Question:
Upon importing the and files into my project , i get the following errors. I have browsed and browsed but none seems to have encountered these problems ?
All i did was import the files and build and then i get this
Is it something i forgot to import or ...??????
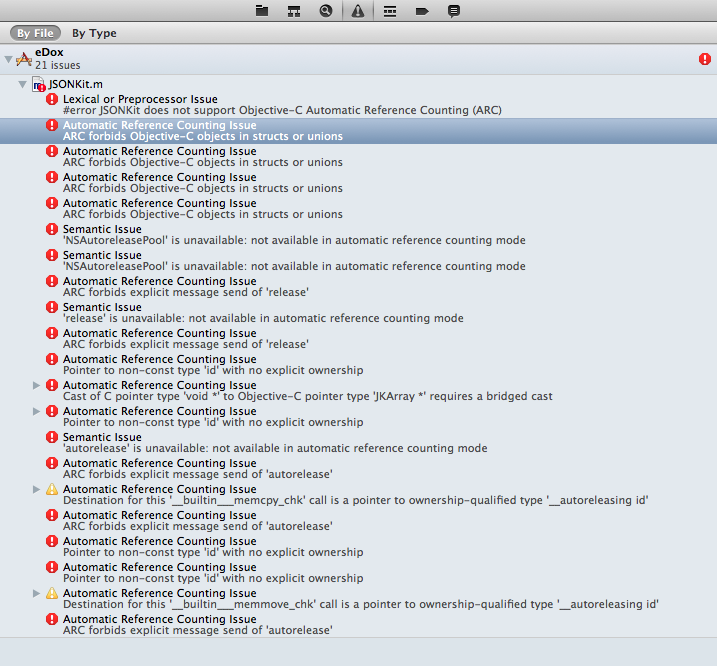
Answer: You can disable ARC(automatic reference count) in JSONKit files.
Generally step is :
1. Go to your project settings, under Build Phases > Compile Sources
2. Select the files you want ARC disabled and add -fno-objc-arc compiler flags. You can set flags for multiple files in one shot by selecting the files then hitting "Enter" key.
Please refer to this post: <URL> for more details.
Hope it helps.
After discussion, we also have some other options to solve the problem. For example, you can convert JSONKit to ARC compatible. But according to 'Mike Weller''s statement, it will be very hard to convert because JSONKit uses 'malloc' to manage memory.
I think use '-fno-objc-arc' compiler flag is a low-risk and convenient way to solve the problem.